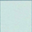
Piece: xx